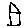
Label: house